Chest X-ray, PA view. Patient: 62 years old, sex M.
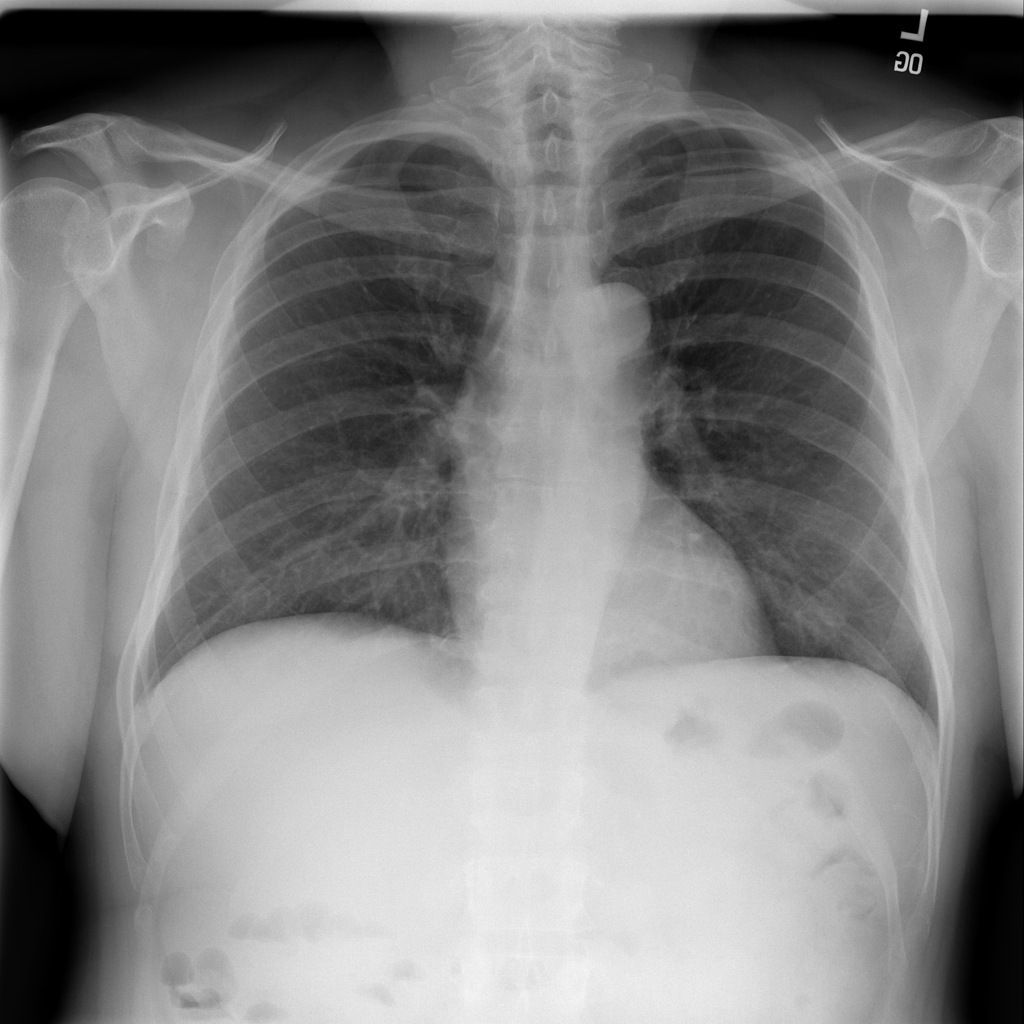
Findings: No Finding